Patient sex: M
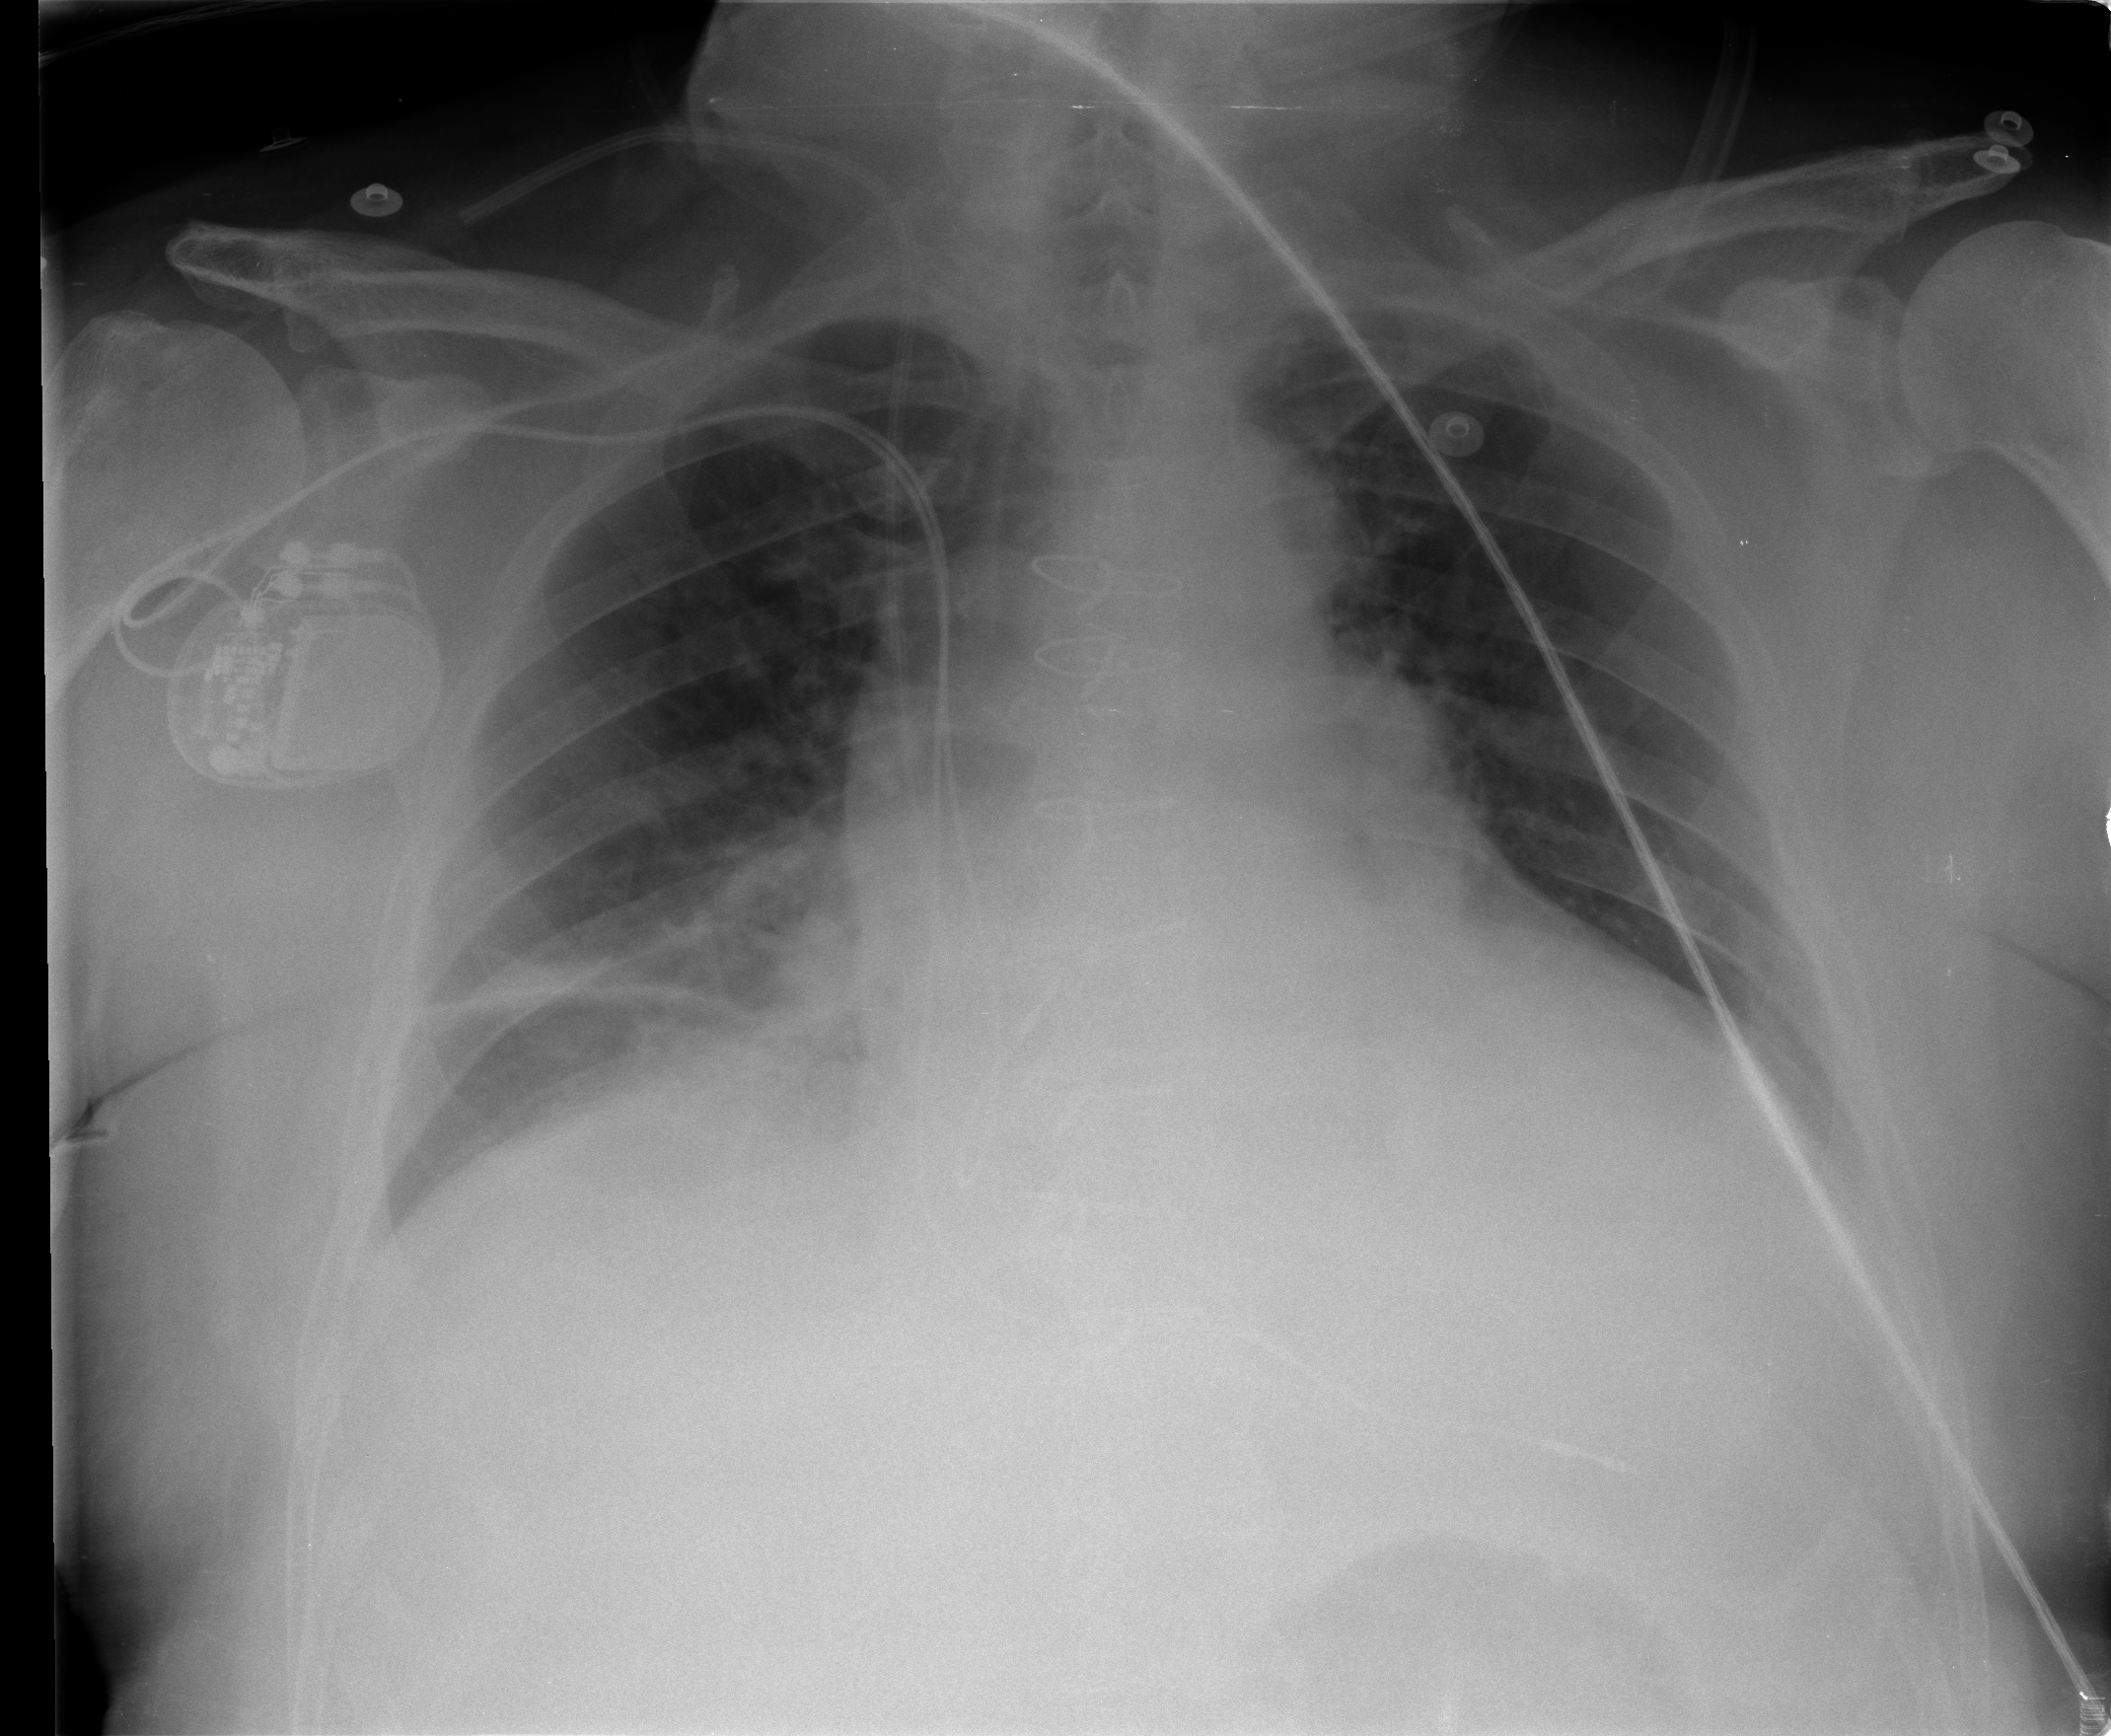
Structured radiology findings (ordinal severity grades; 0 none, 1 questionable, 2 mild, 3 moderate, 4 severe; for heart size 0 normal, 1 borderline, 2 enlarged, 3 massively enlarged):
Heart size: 3
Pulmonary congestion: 2
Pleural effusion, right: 2
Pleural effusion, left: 2
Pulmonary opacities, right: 1
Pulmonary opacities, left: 1
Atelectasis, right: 2
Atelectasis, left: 1